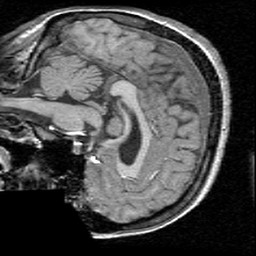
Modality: T1w
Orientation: sagittal
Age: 21
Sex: female